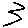
Label: zigzag